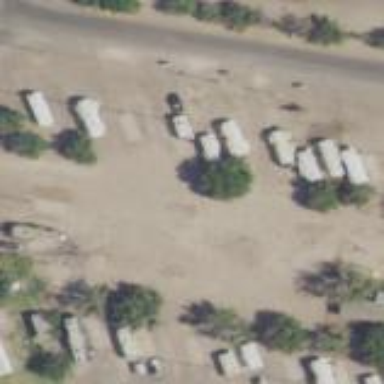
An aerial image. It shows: Caravan site for tourism.